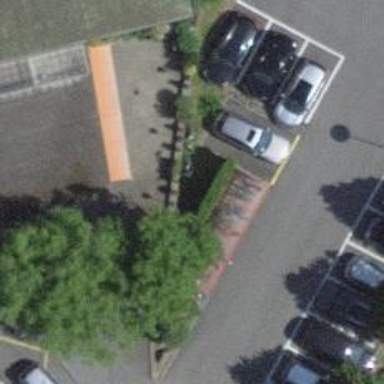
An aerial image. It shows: Bicycle parking facility.